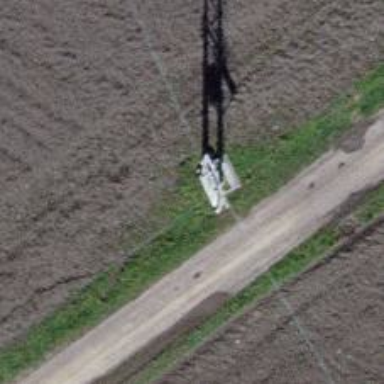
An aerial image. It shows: Power pole.